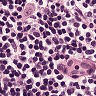
Metastatic tissue present: no